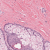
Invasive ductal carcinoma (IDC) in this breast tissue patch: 0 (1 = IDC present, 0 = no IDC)